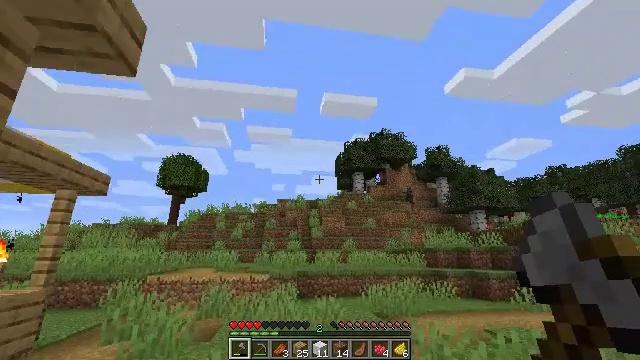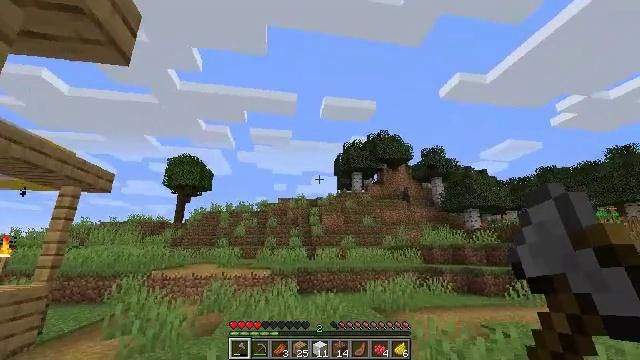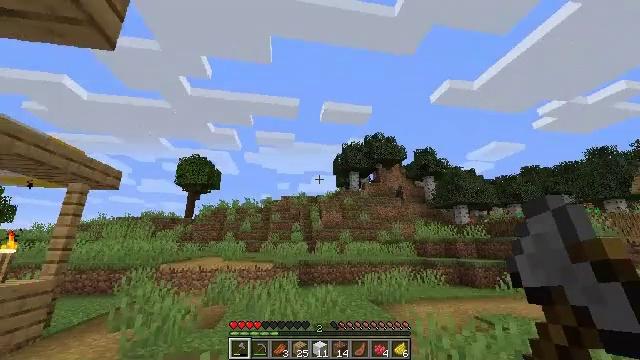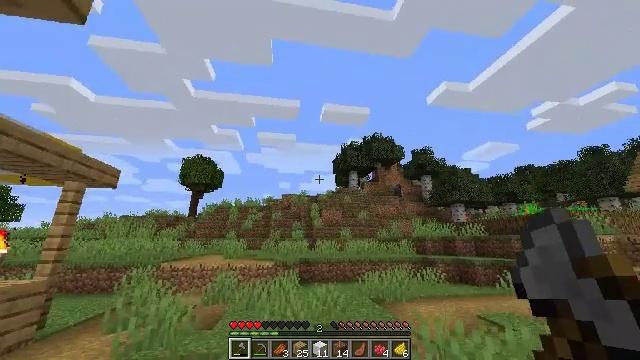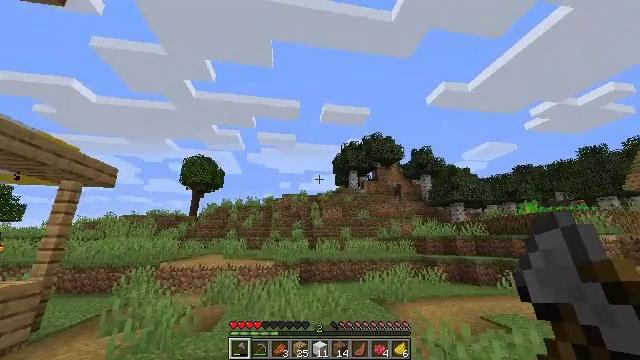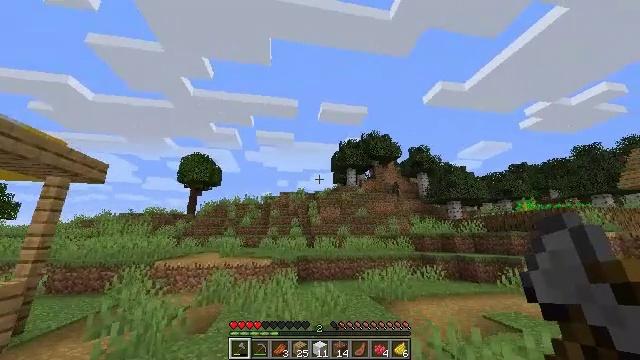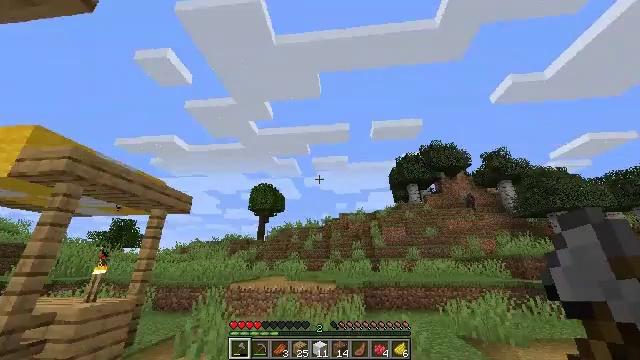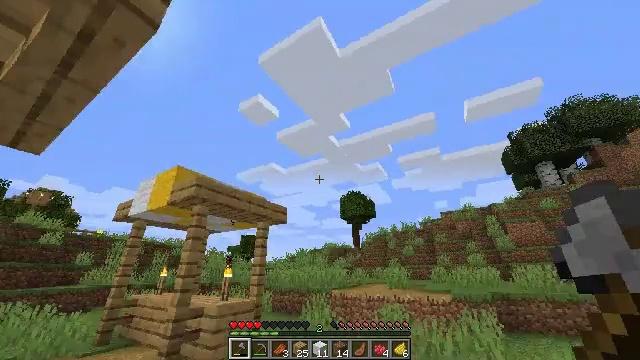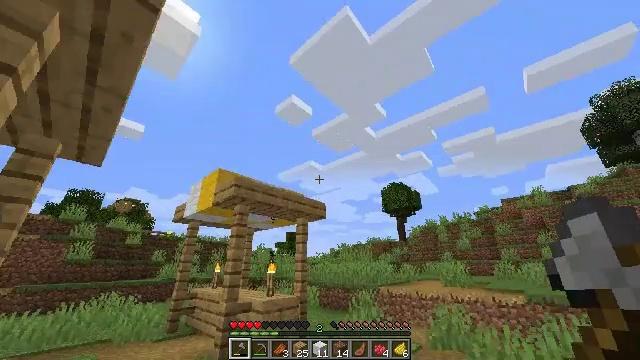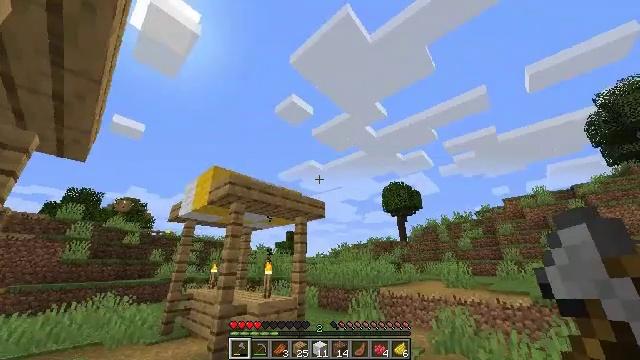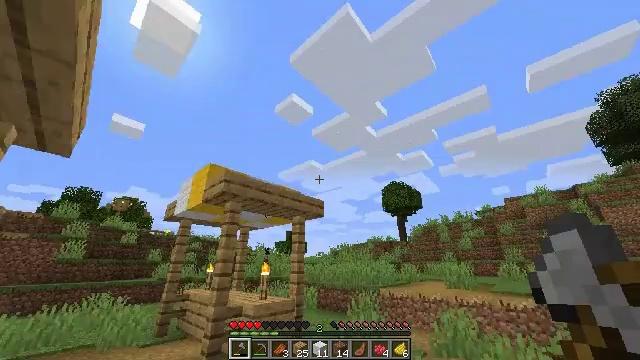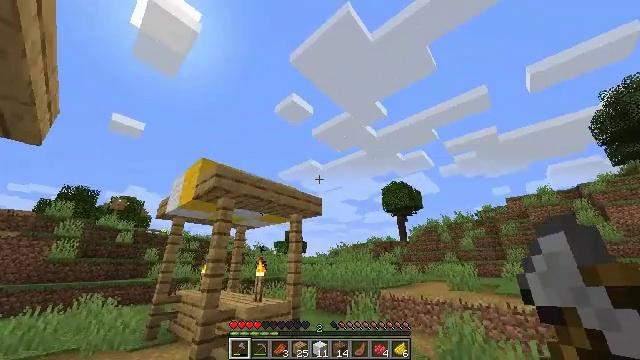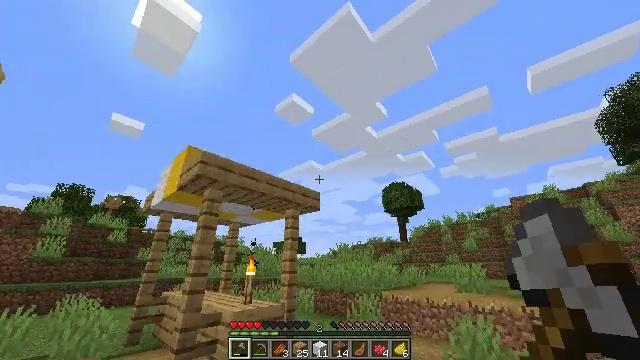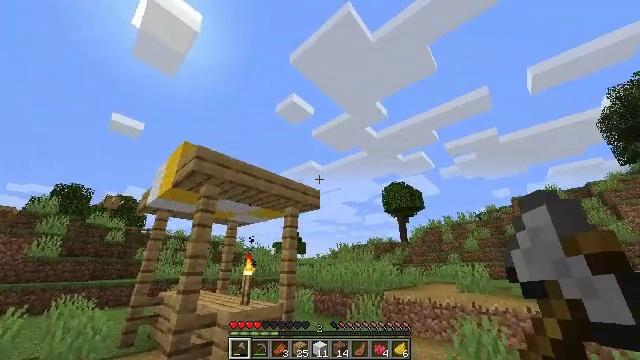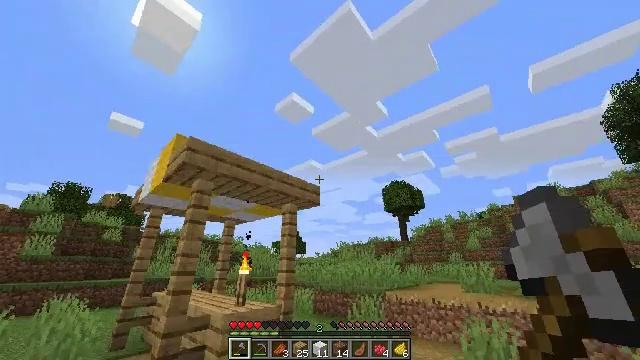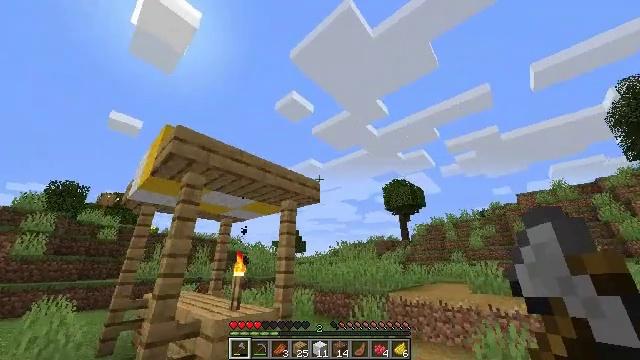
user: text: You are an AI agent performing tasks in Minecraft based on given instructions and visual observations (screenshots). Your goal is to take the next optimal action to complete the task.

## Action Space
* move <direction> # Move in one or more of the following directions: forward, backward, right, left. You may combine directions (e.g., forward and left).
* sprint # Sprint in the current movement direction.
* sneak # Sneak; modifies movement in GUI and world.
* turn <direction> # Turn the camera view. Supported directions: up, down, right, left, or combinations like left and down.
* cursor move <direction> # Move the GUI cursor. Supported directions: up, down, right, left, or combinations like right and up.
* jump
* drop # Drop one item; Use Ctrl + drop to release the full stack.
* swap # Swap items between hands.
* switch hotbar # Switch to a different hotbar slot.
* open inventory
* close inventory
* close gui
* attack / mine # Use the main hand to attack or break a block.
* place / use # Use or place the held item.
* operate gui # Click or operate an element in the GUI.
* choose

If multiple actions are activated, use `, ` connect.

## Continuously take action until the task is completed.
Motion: motion action
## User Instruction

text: Mine the white wool block.
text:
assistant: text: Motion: move forward
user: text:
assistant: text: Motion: move forward
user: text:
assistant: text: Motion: move forward
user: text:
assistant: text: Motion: move forward
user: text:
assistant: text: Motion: move forward
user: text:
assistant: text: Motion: move forward, turn left and up
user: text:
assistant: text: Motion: move forward, turn left and up
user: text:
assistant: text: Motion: move forward, turn left
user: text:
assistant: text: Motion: move forward
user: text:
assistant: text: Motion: move forward
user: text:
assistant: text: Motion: move forward
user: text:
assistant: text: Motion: move forward
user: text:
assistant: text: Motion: move forward
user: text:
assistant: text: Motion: move forward
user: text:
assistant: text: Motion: move forward
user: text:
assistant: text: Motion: move forward, turn left and up
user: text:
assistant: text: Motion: move forward, turn left and up
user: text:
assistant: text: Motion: move forward, turn left
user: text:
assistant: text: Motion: move forward, turn left
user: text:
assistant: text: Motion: move forward, turn left
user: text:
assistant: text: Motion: move forward and move left, turn left
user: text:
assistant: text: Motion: move forward and move left
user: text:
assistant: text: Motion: move forward and move left
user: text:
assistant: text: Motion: move forward and move left
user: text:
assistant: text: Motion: move forward and move left
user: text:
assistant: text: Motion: move forward and move left
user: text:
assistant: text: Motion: move forward and move left
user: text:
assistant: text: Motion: move forward and move left, turn right
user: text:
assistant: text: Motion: move forward and move left, turn right
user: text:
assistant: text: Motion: move forward and move left, turn right